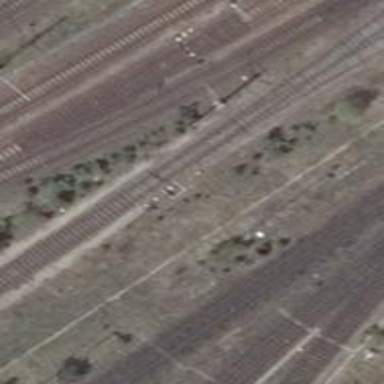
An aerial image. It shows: Railway switch.